Question: I have a 'std::tm' that looks correct.

However when normalizing with 'mktime' I am seeing a '-1'
According to 'man mktime':
'The mktime() function returns the specified calendar time; if the calendar time cannot be represented, it returns -1;'
However, looking at the screenshot I posted, I dont see what is wrong with what is being put in the 'std::tm' Is there a problem with 'tm_gmtoff' and 'tm_zone'?
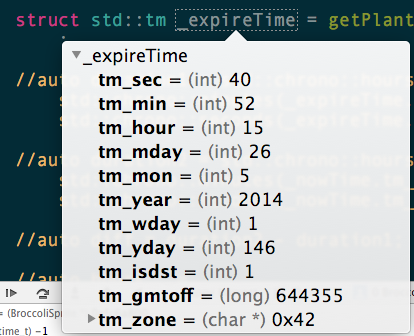
Answer: The 'tm_year' member of a 'struct tm' object denotes years since 1900, not the year number. Setting 'tm_year' to 2014 refers to the year 3914, which is likely outside the range of 'time_t'. On many systems, a 'time_t' value is a signed 32-bit integer representing seconds since 1970-01-01 00:00:00 UTC, which overflows in the year 2038.
The reasons for this are historical. When this interface was invented, years were stored using 2 digits, because that seemed to be the reasonable thing to do at the time. It was later updated to be able to refer to years after 1999 consistently, but it wasn't possible to change existing values without breaking existing code.
Something else to watch out for: the 'tm_mon' member encodes January as 0 and December as 11; this is convenient for use as an index into an array of month names. The 'tm_mon' value of 5 in your example refers to June, not May.
The 'tm_gmtoff' and 'tm_zone' members are non-standard; they're specific to your implementation. Implementations are permitted to add additional members to 'struct tm', but you should be aware only first 9 members in your list are standard; code that depends on any of the others will not be portable.